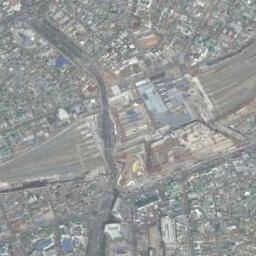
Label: railway_station